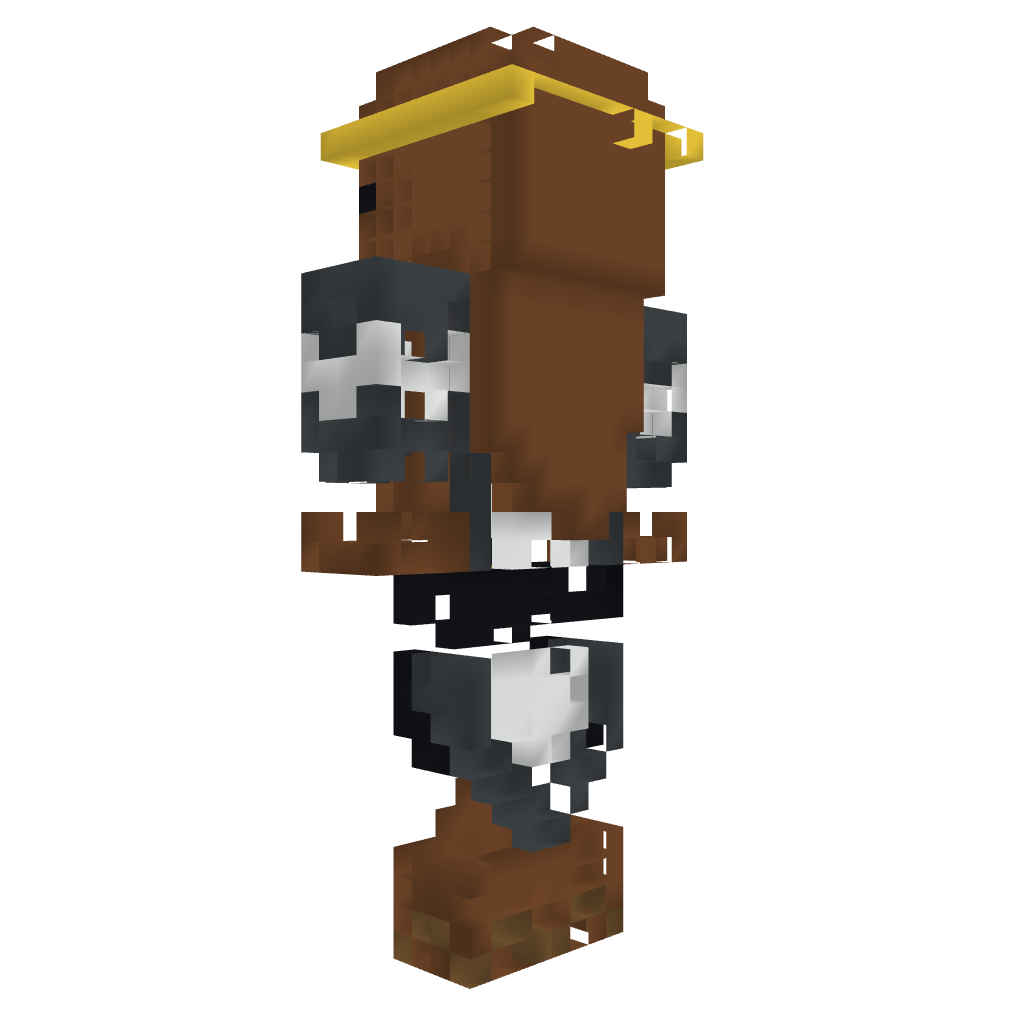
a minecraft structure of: Princess Statue